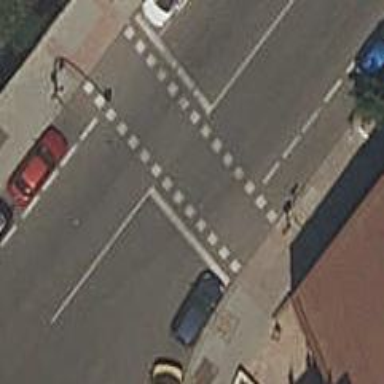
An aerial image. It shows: Road with traffic signals.